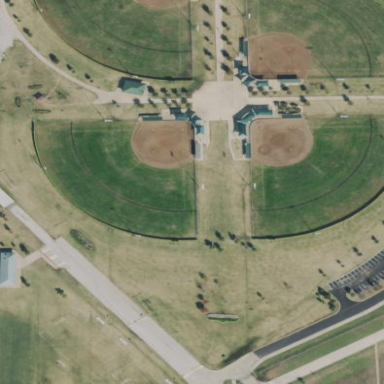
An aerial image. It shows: Softball pitch for leisure sports.